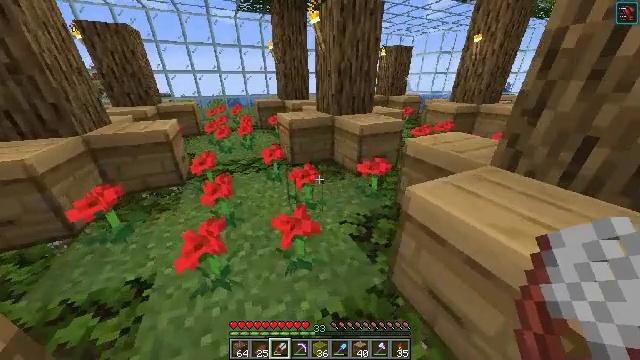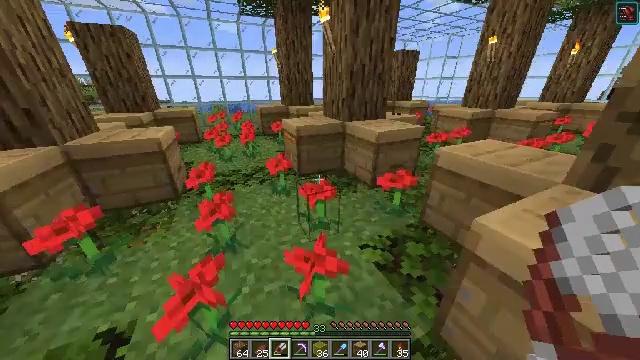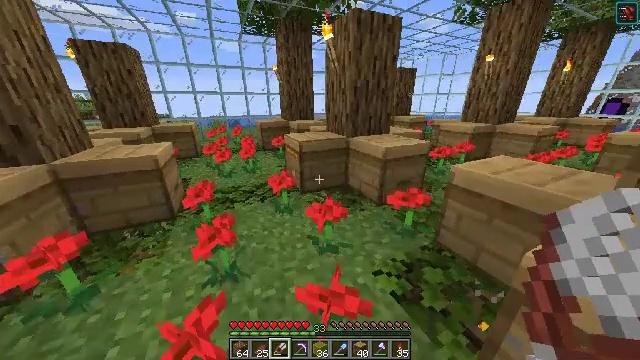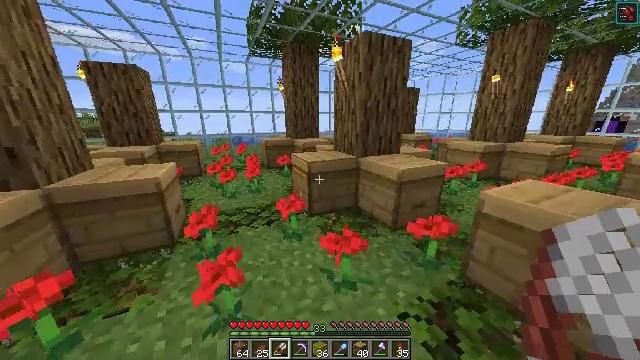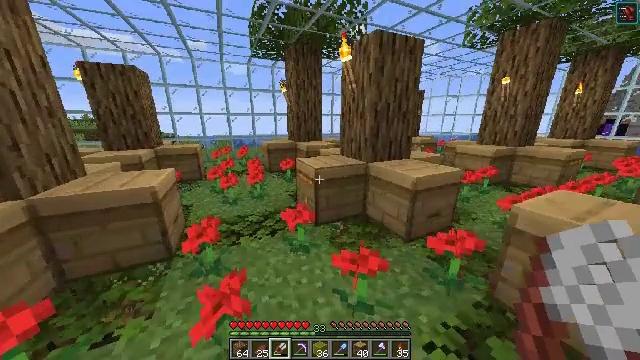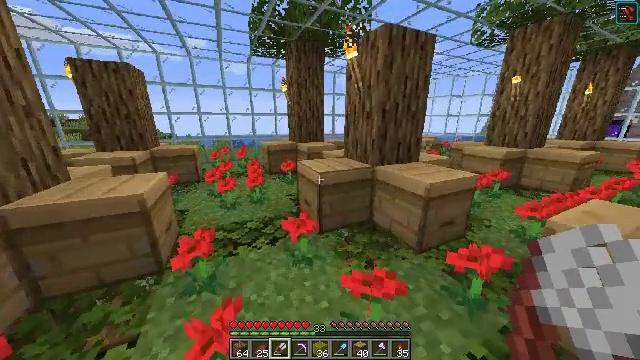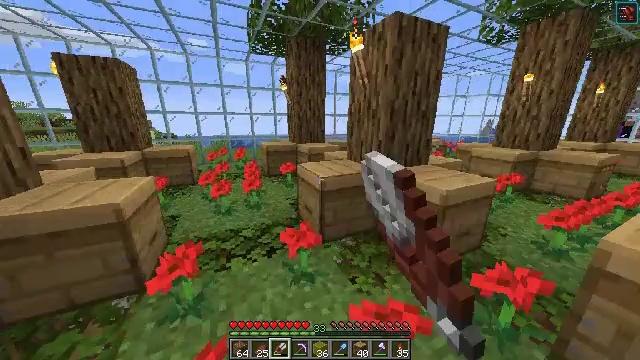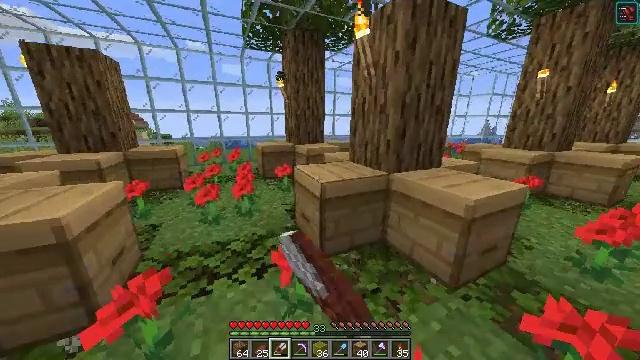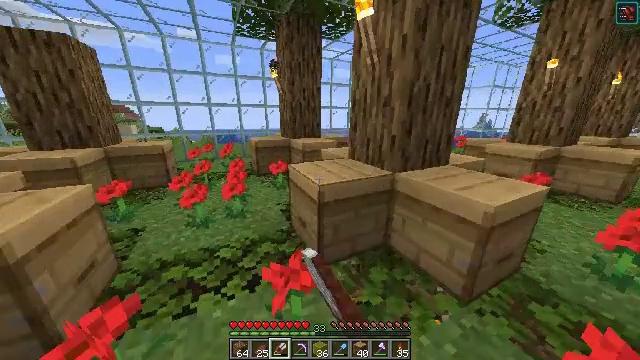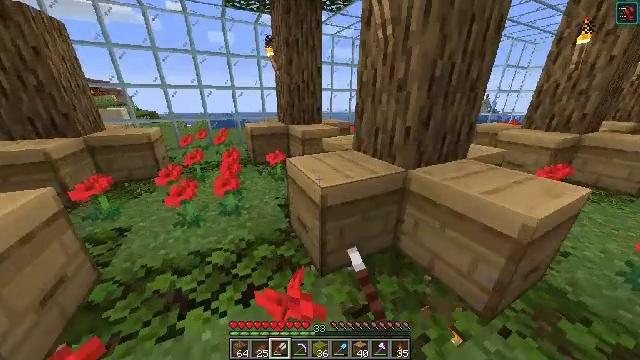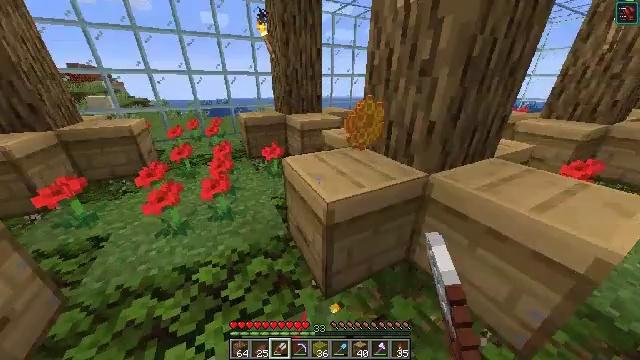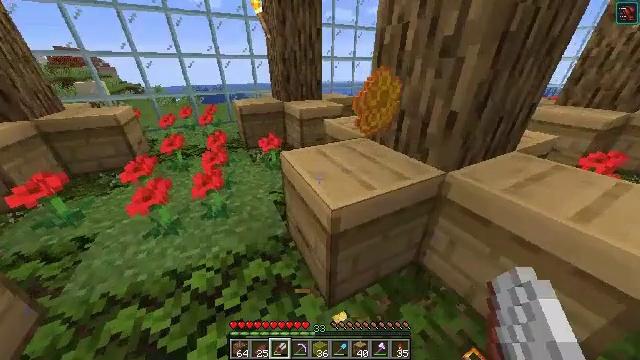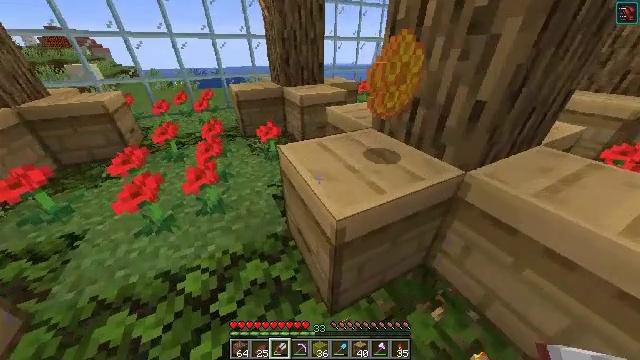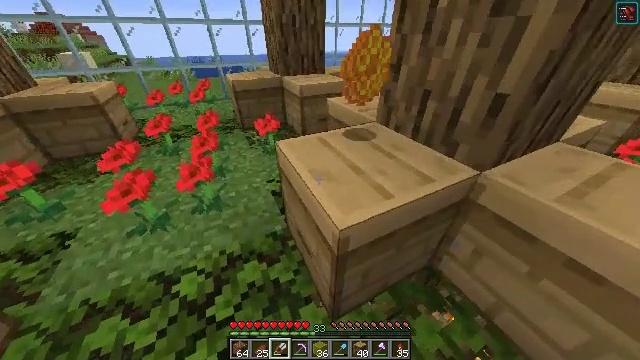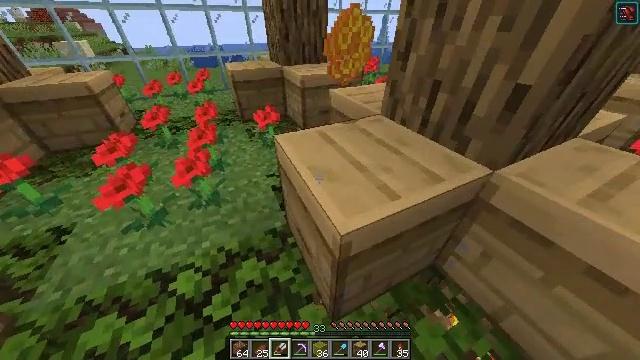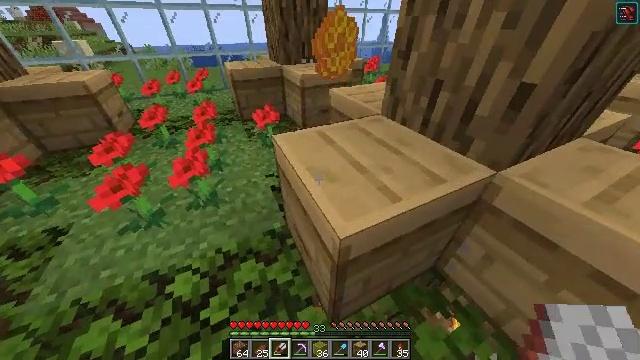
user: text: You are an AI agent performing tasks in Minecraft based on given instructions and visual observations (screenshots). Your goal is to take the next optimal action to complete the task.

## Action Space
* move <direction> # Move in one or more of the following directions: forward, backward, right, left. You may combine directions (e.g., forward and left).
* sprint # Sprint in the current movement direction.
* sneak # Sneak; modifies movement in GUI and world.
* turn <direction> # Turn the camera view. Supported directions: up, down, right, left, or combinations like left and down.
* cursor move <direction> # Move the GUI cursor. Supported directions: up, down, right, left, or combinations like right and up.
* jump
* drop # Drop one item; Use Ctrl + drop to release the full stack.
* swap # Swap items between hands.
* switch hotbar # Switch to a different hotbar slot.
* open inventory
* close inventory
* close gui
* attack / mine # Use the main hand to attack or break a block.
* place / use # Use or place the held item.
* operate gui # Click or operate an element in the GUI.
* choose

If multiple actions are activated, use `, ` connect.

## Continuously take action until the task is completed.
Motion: motion action
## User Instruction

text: Craft a honeycomb block.
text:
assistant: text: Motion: move forward and move left, turn up, attack / mine
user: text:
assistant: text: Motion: move forward and move left, turn up, attack / mine
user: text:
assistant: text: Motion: move forward and move left, turn up, attack / mine
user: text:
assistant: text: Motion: move forward, attack / mine
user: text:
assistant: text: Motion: move forward, attack / mine and use / place
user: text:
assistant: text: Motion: move forward, attack / mine and use / place
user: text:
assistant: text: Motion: move forward, attack / mine
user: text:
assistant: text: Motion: move forward, turn right and down, attack / mine
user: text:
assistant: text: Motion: move forward, turn down, attack / mine
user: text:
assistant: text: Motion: move forward, turn down, attack / mine
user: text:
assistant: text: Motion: move forward, turn down, attack / mine
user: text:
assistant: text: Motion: turn down, attack / mine
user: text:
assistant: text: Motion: turn down, attack / mine
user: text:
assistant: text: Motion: turn down, attack / mine
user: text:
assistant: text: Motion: attack / mine
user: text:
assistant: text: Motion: attack / mine
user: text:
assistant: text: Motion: attack / mine
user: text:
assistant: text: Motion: attack / mine
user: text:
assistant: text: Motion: attack / mine
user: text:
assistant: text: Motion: move left, attack / mine
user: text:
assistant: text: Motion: move forward and move left, attack / mine
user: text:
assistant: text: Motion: move forward and move left, attack / mine
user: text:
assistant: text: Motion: move forward and move left, attack / mine
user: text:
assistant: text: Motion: move forward, attack / mine
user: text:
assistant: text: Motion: move forward, attack / mine
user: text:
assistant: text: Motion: move forward, attack / mine
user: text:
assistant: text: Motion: move forward, attack / mine
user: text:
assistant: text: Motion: move forward, attack / mine
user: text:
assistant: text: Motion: move forward, attack / mine
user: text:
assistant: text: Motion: move forward, attack / mine